Breast ultrasound image
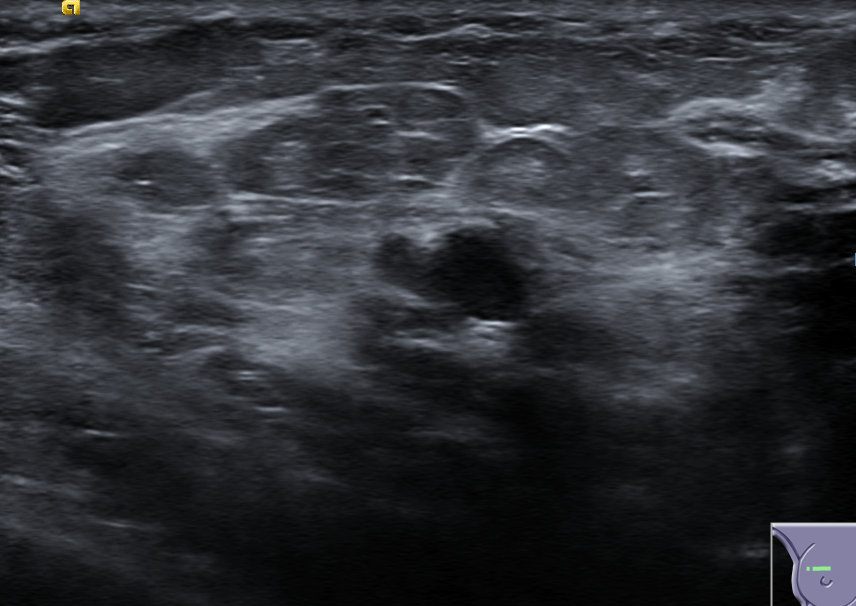
Diagnosis: benign